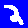
Digit: 2